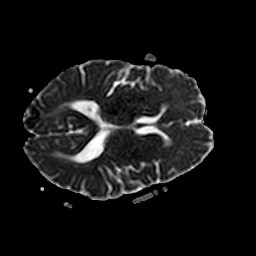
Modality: ADC
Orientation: axial
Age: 64
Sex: female
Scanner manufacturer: philips
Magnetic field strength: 3 T
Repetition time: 4.61 s
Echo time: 0.07359 s